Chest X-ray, PA view. Patient: 72 years old, sex F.
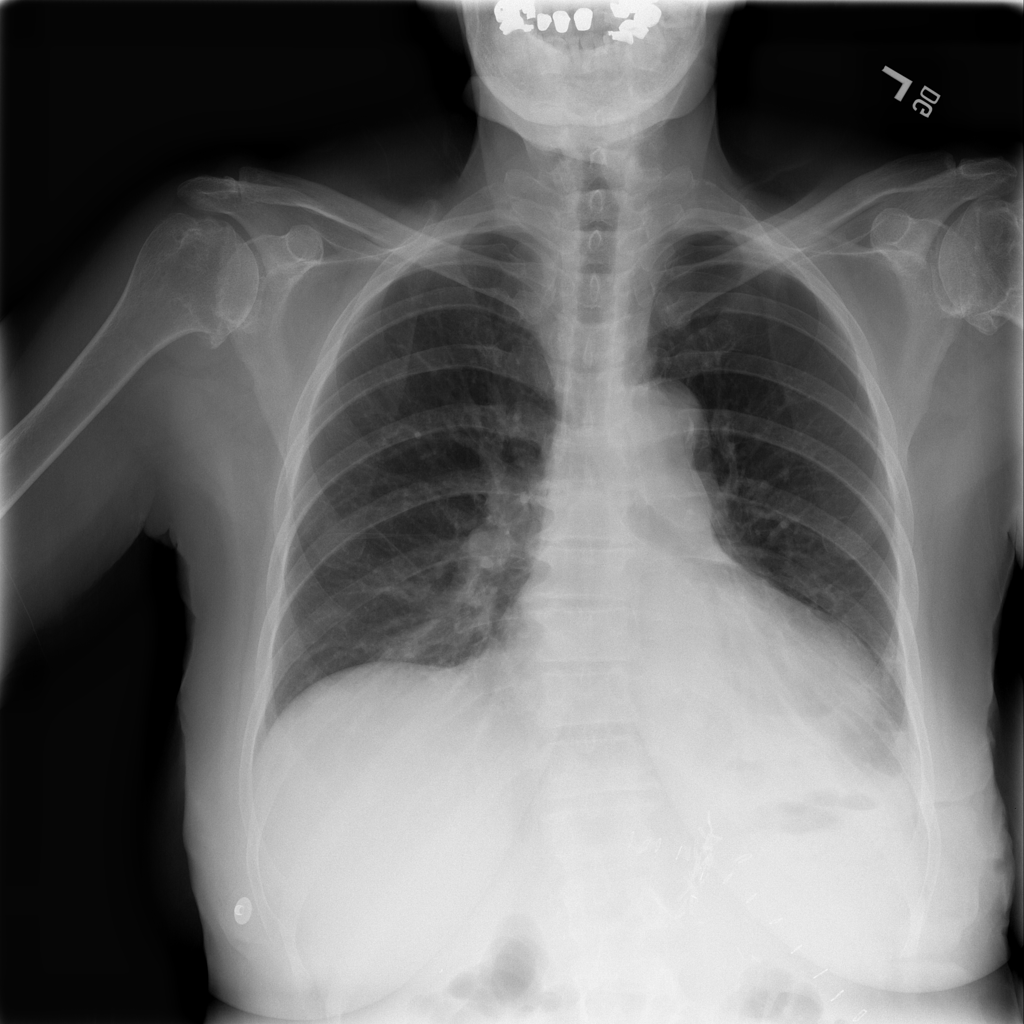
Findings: Pneumothorax